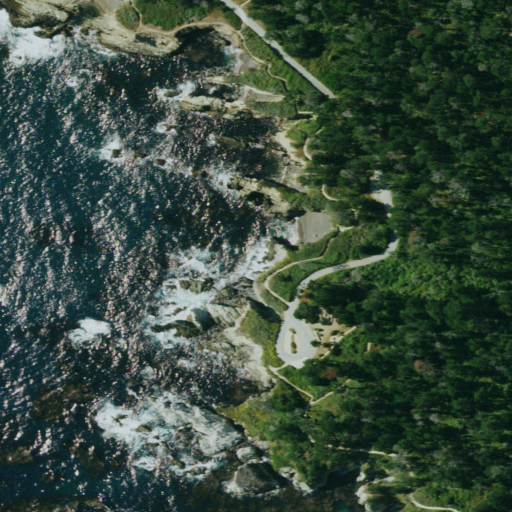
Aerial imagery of beach in California named Hidden Beach containing open water, evergreen forest, herbaceous wetlands, open development, low intensity development, shrub, barren land, grassland, medium intensity development, and high intensity development